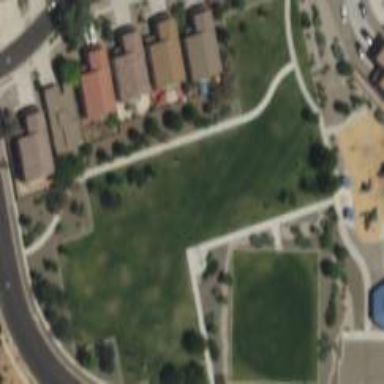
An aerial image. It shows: Park.